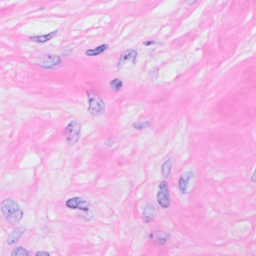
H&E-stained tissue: Breast